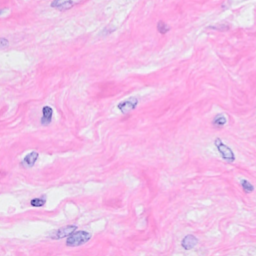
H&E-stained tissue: Breast